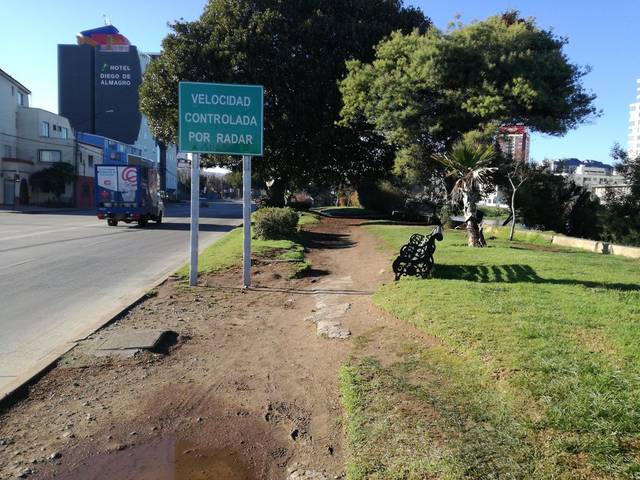
Region: Chile
Coordinates: -33.021, -71.559